Question: Everything works, text is in the middle of an anchor. Whole ul tag is in the middle of the page, but this is only problem. When text is little bit longer it breaks and my anchor tag goes up, I'm not sure what is the problem. check it live and mojgolub(.)com

'''
<div id="speeddial-wrapper">
<nav>
<ul>
<li> <a href="#" class="speeddial" id="s1">POPIS GOLUBOVA</a> </li>
<li> <a href="#" class="speeddial" id="s2">POPIS GOLUBOVA MALO VECI TEKST NEGO UOBICAJENO</a></li>
<li> <a href="#" class="speeddial" id="s3">POPIS GOLUBOVA></a></li>
<li> <a href="#" class="speeddial" id="s4">POPIS GOLUBOVA</a> </li>
<div style="clear:both; margin-top:25px;"></div>
<li> <a href="#" class="speeddial" id="s1">POPIS GOLUBOVA</a> </li>
<li> <a href="#" class="speeddial" id="s2">POPIS GOLUBOVA MALO VECI TEKST NEGO UOBICAJENO</a></li>
<li> <a href="#" class="speeddial" id="s3">POPIS GOLUBOVA></a></li>
<li> <a href="#" class="speeddial" id="s4">POPIS GOLUBOVA</a> </li>
</ul>
</nav>
</div>
'''
'''
#speeddial-wrapper
{
width:90%;
margin:0 auto;
margin-top:30px;
text-align:center;
}
#speeddial-wrapper nav ul
{
list-style-type:none;
margin:0;
padding:0;
}
#speeddial-wrapper nav ul li
{ display:inline-table;
}
.speeddial
{
font-family:speeddialfont;
color:#FFFFFF;
text-align:center;
text-decoration:none;
height:200px;
width:200px;
border:7px solid #AEAEAE;
background-color:#49A655;
border-radius:5px;
display:table-cell;
vertical-align:middle;
margin-right:30px;
margin-bottom:30px;
}
'''
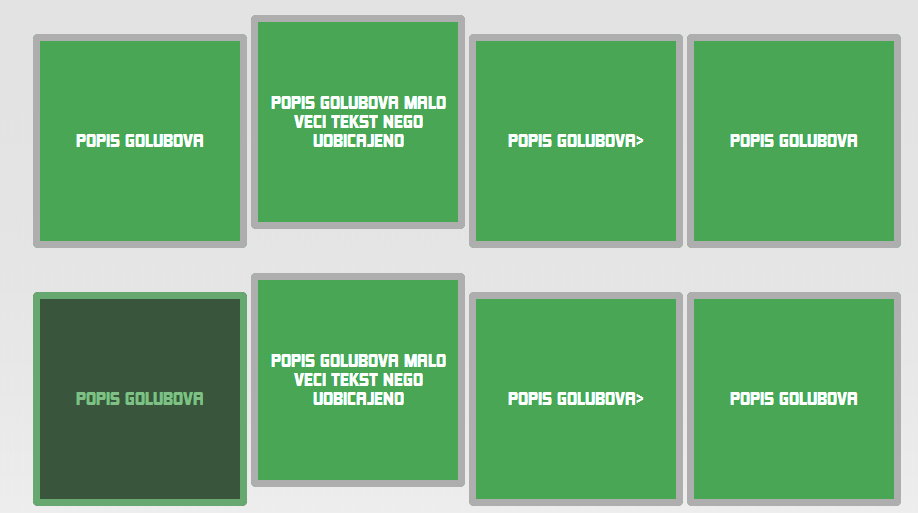
Answer: Change the 'display'
'''
#speeddial-wrapper nav ul li
{
display:inline-table;
}
'''
to
'''
#speeddial-wrapper nav ul li
{
display:inline-block;
}
'''